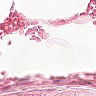
Metastatic tissue present: no